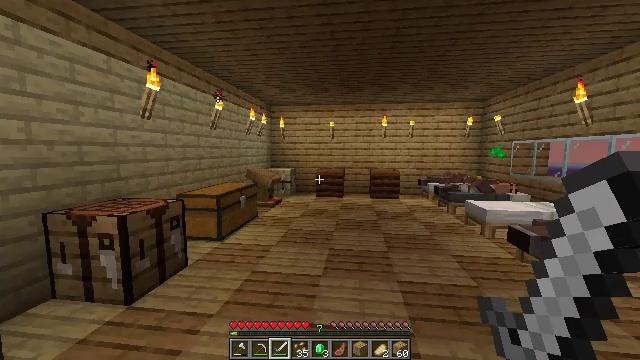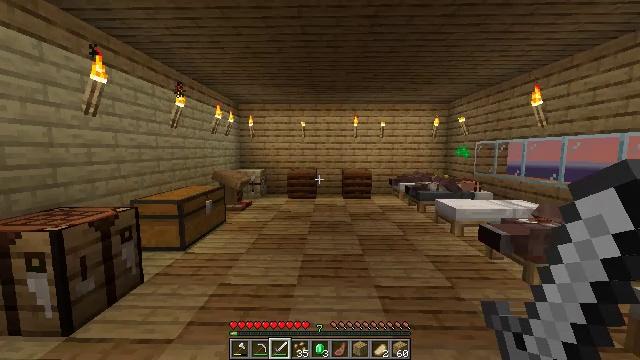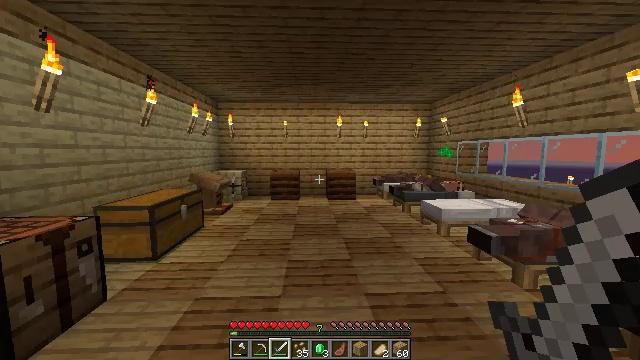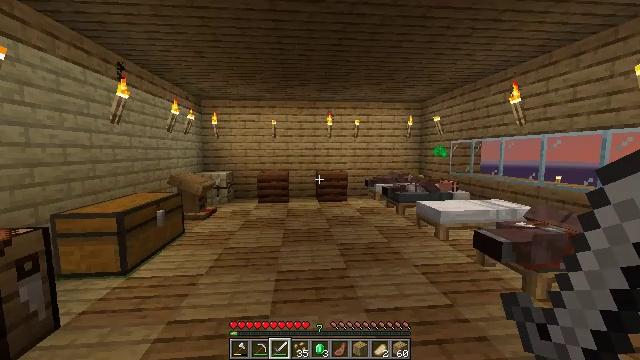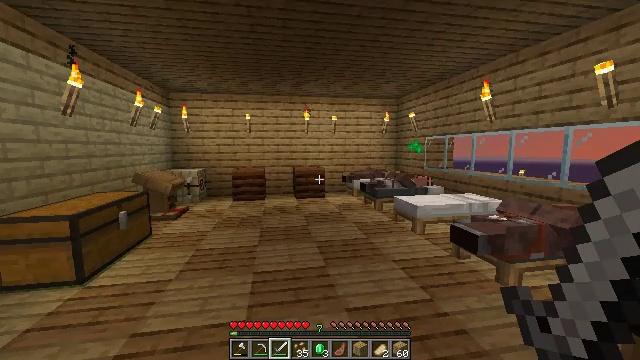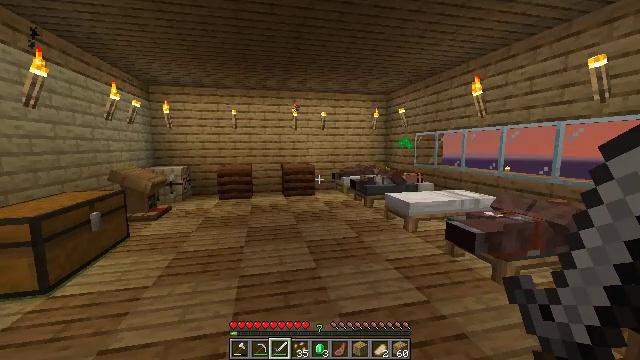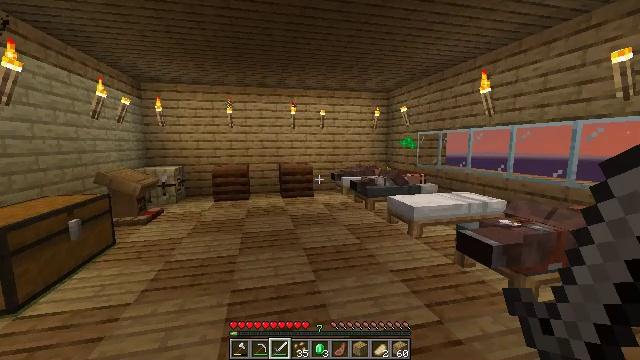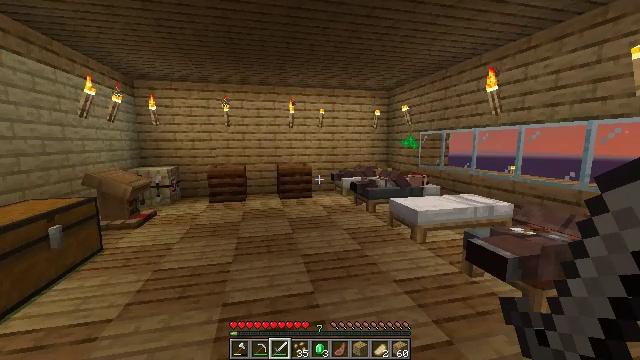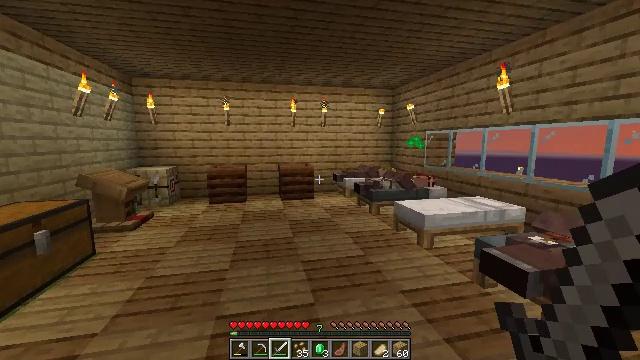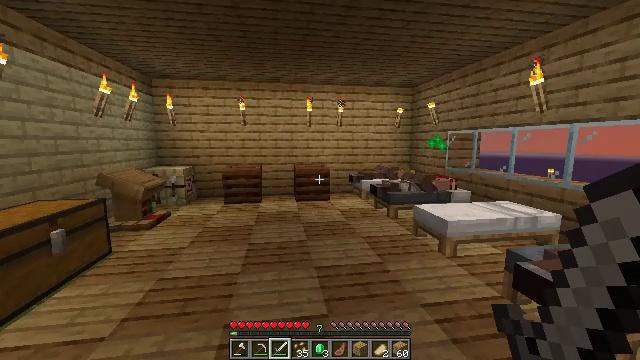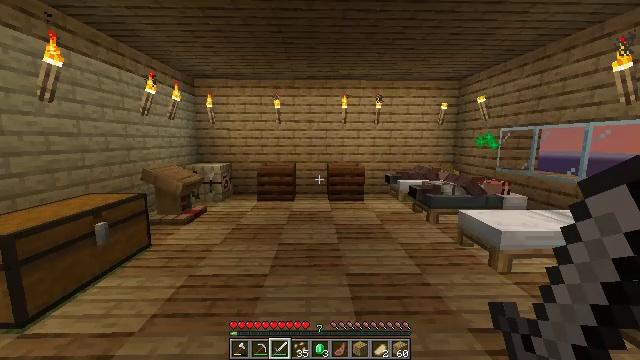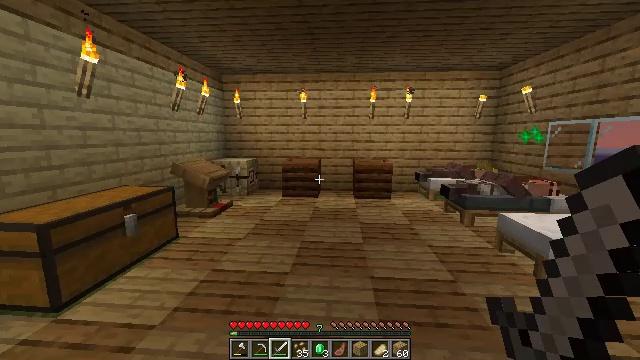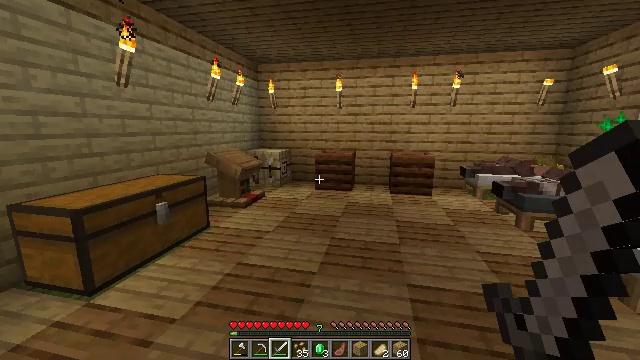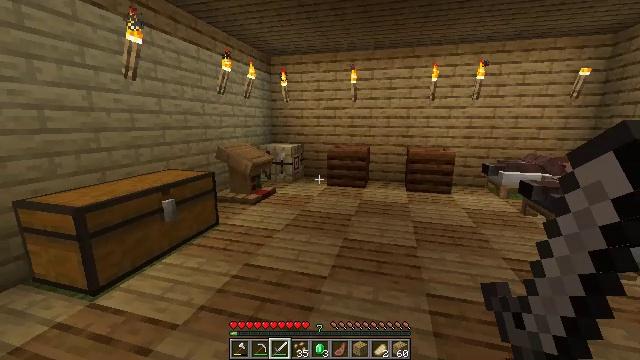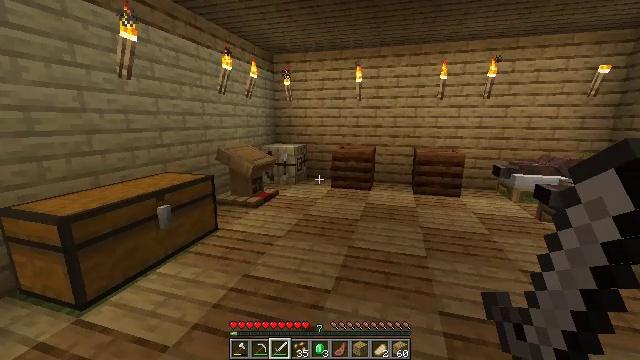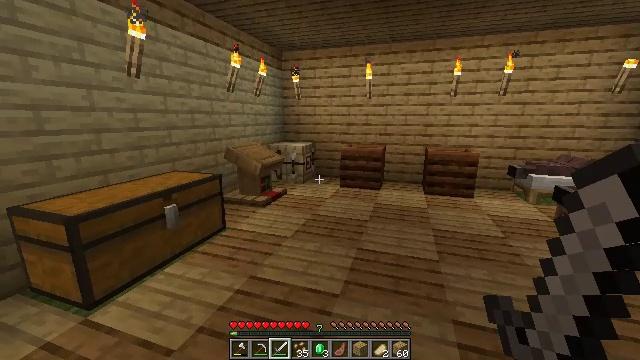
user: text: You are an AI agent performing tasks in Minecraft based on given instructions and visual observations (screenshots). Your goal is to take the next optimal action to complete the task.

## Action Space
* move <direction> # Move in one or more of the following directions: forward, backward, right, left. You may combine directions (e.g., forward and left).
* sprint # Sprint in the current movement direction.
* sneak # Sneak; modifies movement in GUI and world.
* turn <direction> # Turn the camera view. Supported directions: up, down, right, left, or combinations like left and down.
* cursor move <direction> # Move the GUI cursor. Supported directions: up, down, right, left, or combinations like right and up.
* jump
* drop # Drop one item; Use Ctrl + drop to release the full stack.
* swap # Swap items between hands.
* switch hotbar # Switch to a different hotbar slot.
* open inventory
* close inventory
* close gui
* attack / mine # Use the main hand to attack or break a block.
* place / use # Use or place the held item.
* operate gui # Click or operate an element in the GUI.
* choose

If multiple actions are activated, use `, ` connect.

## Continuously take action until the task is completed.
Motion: motion action
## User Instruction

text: Mine beetroots from the garden.
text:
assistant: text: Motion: move forward, turn right
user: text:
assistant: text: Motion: move forward, turn right
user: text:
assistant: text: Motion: move forward, turn right
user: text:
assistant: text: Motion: move forward, turn right
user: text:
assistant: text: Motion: move forward, turn right
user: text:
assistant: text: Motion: move forward
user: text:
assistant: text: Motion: move forward
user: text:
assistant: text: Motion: move forward
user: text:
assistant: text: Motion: move forward, turn left
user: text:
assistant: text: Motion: move forward, turn left
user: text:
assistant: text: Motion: move forward, turn left and down
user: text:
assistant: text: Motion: move forward, turn left and down
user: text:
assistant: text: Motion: move forward, turn left and down
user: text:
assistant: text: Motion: move forward
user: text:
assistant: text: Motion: move forward, turn left
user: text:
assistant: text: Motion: move forward
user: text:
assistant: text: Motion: move forward
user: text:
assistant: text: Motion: move forward
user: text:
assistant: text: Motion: move forward
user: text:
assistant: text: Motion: move forward
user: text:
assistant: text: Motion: move forward
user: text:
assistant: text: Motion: move forward
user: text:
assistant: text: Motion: move forward
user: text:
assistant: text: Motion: move forward
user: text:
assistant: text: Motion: move forward
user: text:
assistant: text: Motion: move forward, turn right
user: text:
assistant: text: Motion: move forward
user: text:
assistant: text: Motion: move forward, turn right
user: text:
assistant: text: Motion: move forward, turn right
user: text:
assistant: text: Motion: no_op